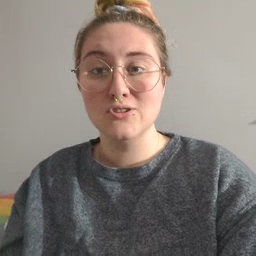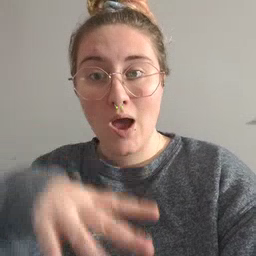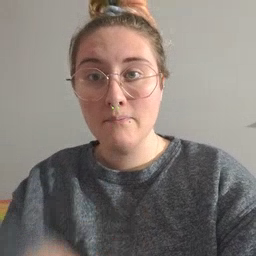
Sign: drop